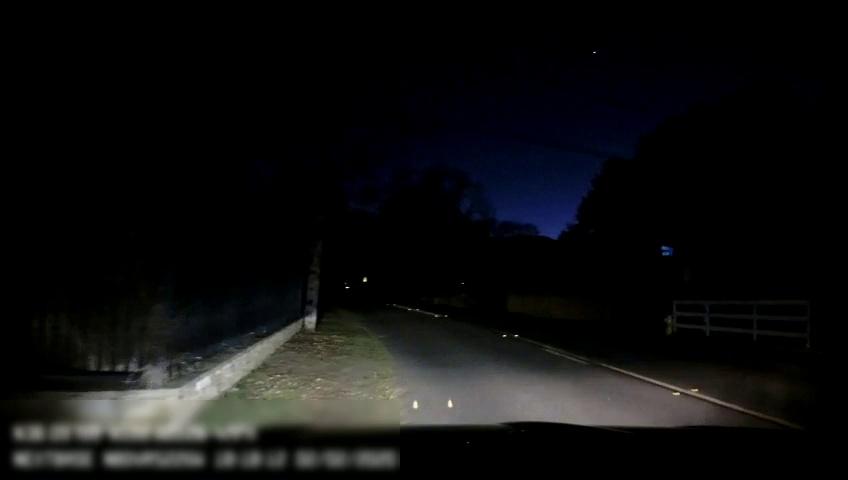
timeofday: Night
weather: Other
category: Drivable Space
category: Lanes | Current Lane